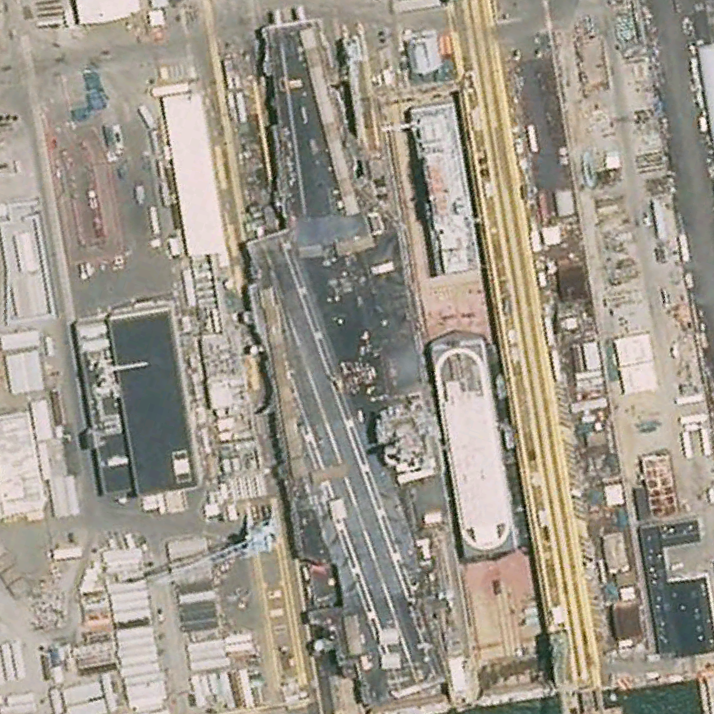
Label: aircraft_carrier